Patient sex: M
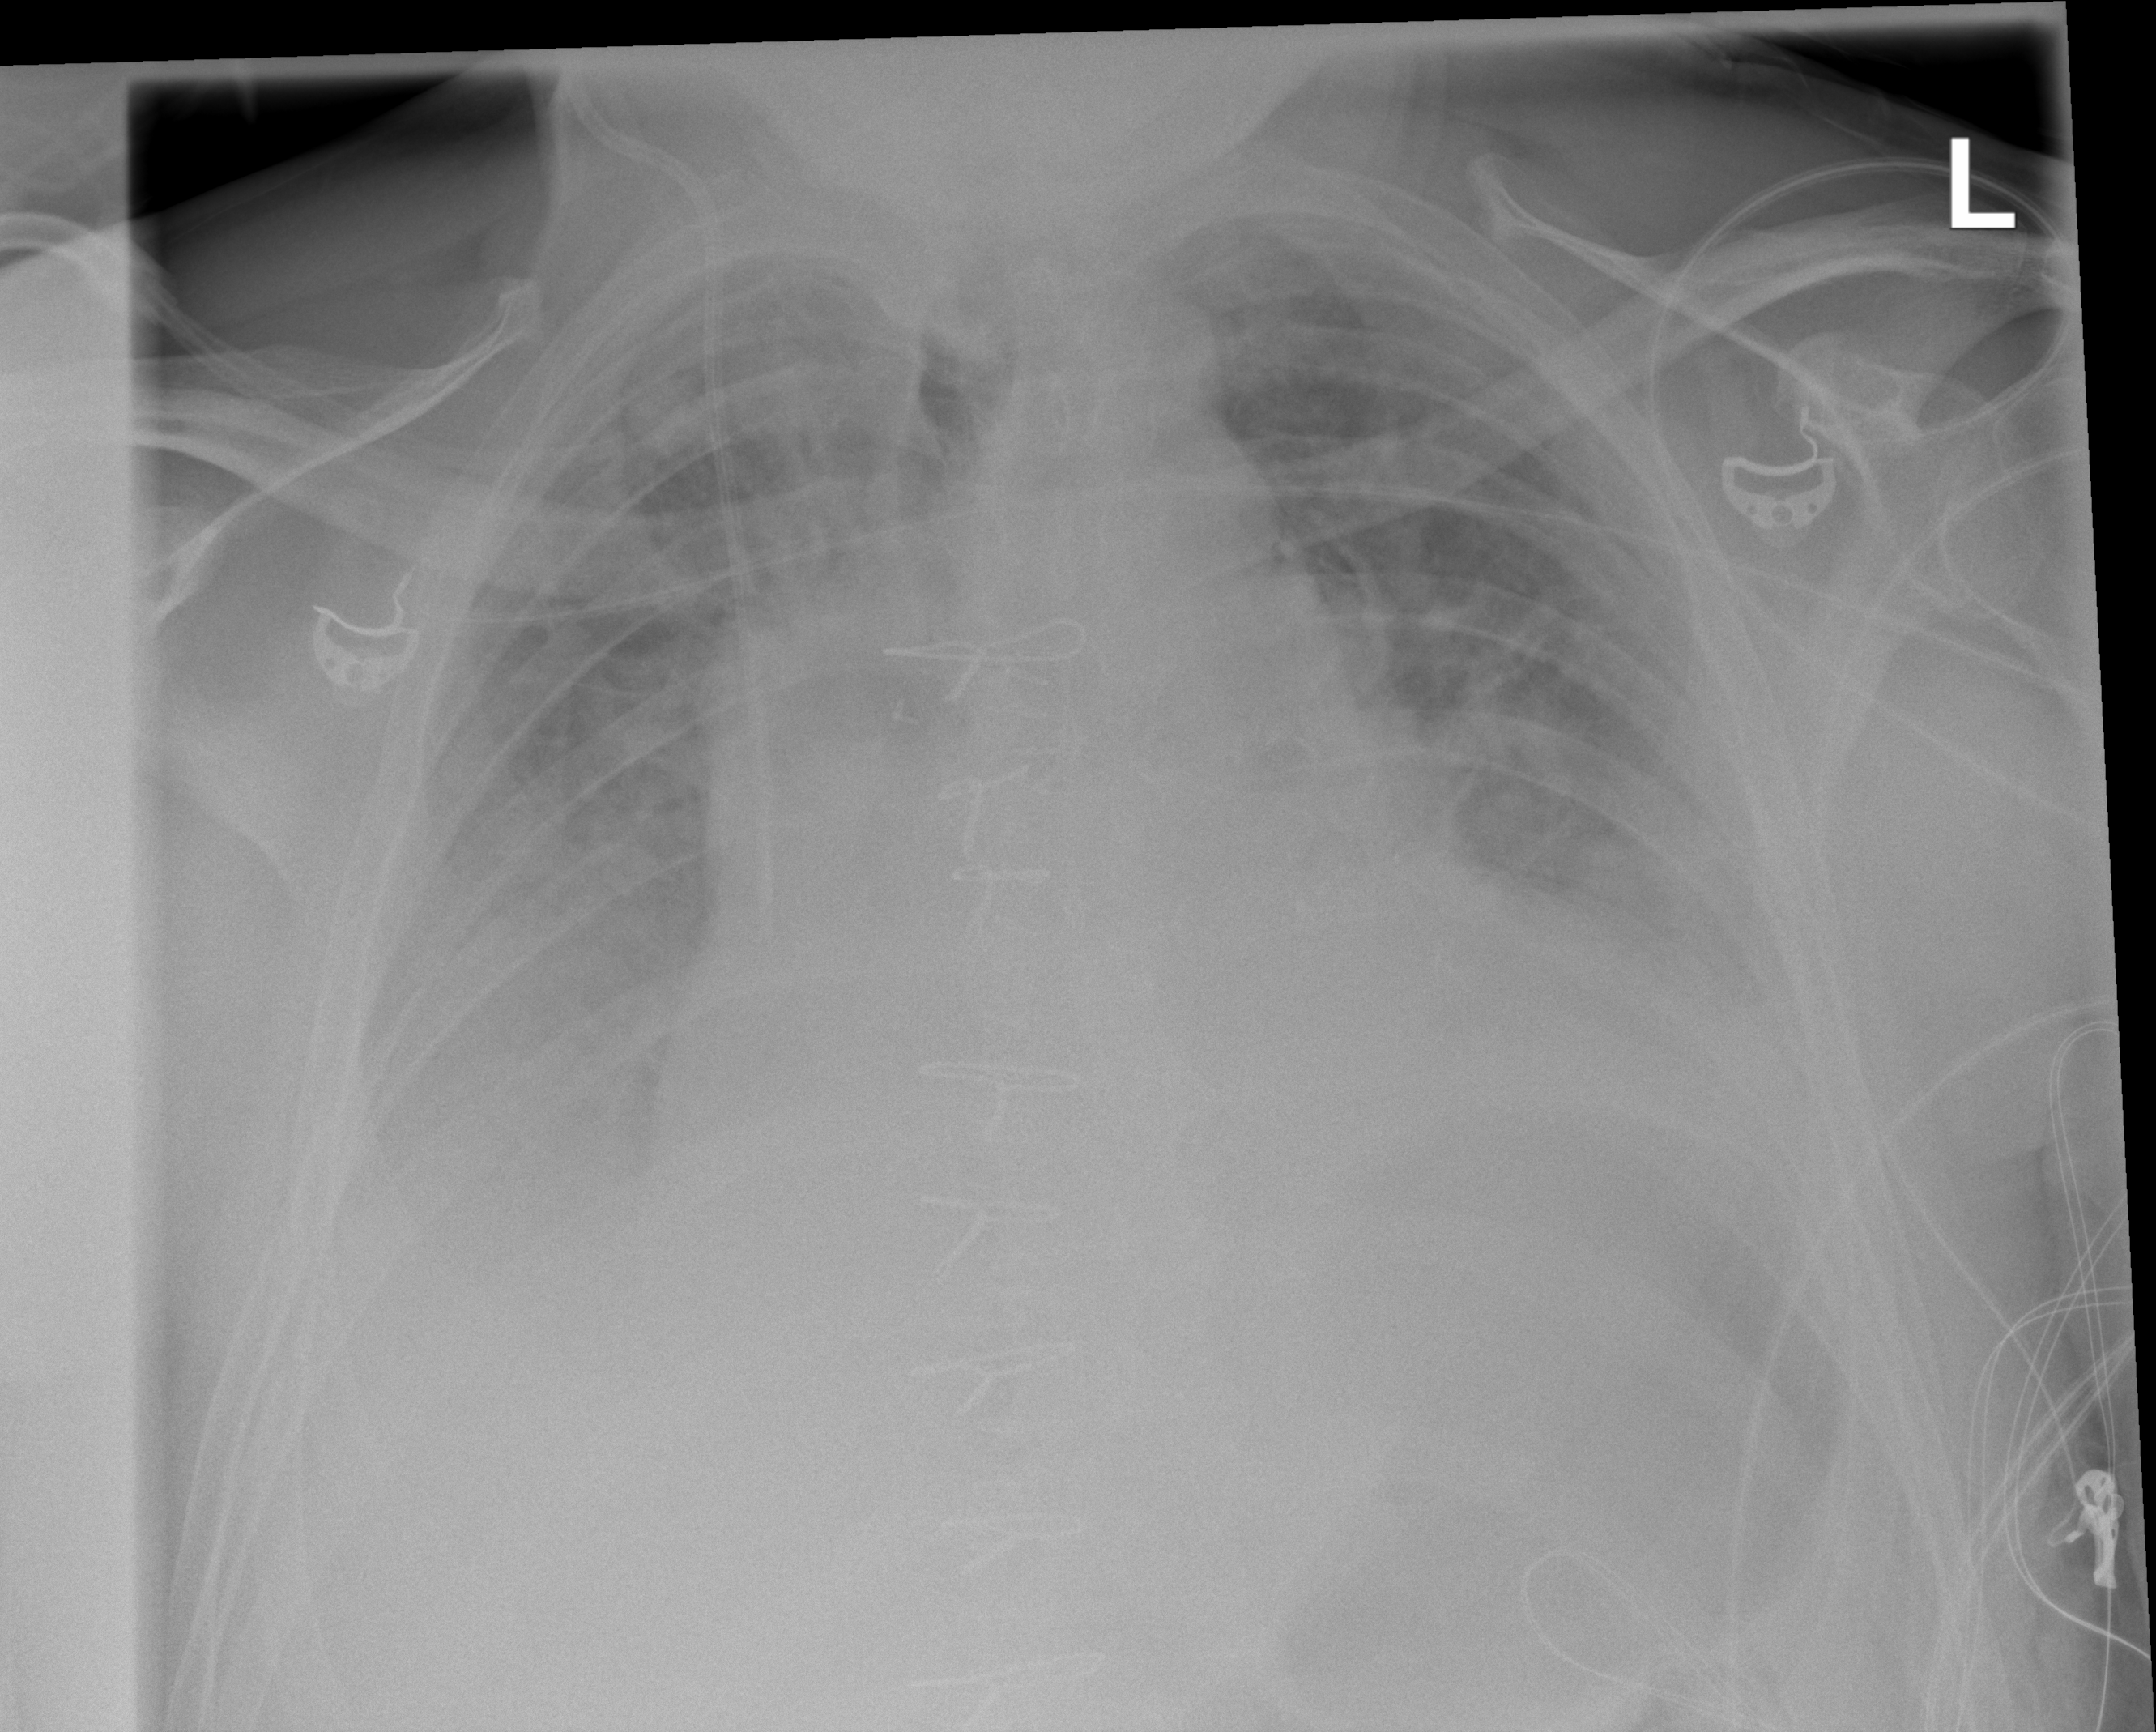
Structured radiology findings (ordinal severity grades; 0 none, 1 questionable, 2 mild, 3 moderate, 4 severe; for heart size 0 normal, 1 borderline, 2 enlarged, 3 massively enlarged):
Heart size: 2
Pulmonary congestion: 3
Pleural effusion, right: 3
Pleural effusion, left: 3
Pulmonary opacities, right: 2
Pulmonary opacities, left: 2
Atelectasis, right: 2
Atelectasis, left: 2